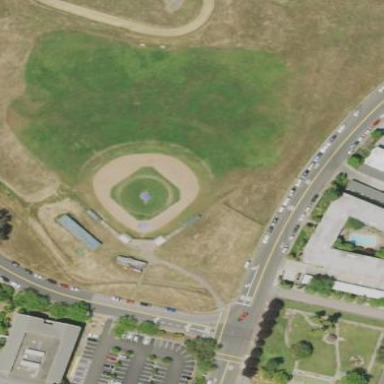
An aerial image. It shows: Baseball pitch for leisure and sports activities.